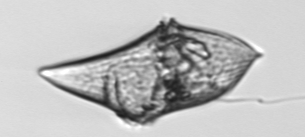
Label: Gyrodinium